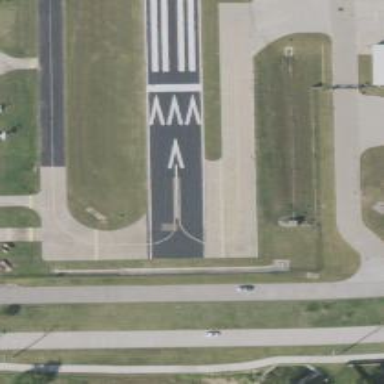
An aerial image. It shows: Runway surface made of asphalt at airport.